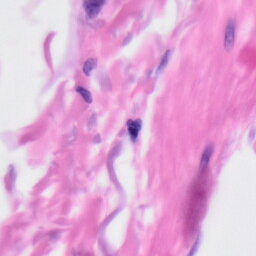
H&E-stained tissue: Skin